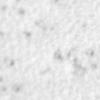
Label: no_change